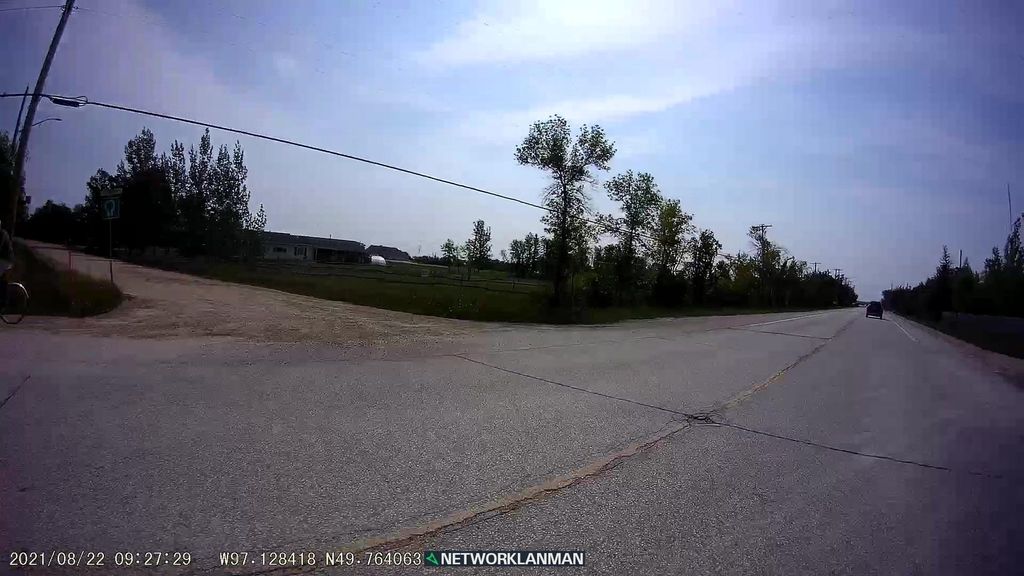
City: winnipeg